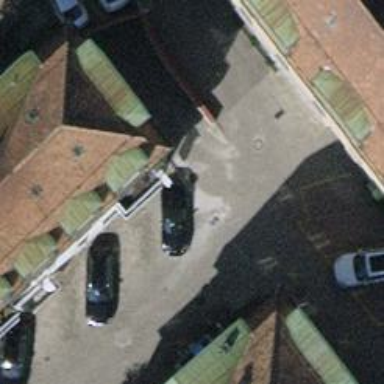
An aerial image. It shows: Car repair shop.